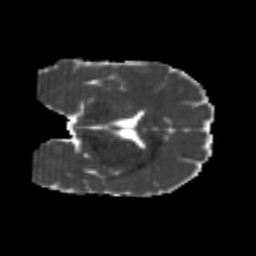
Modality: MD
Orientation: coronal
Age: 24
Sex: male
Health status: healthy
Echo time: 0.074 s